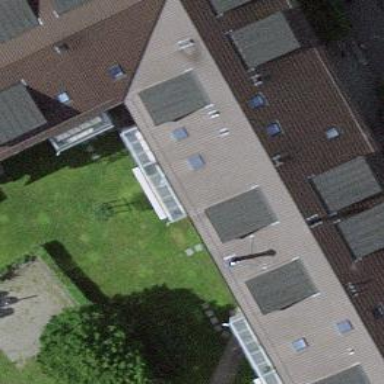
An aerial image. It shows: Apartment building with hipped roof.